Question: I am working on a listbox system where the operator can select exercises in a users regime and delete them. Currently when 'RemoveExercises' is called it deletes all of the data associated with the 'RegimeItem' but the 'RegimeItemID'.
For the RemoveExercises function, i have started using a Session so that the RequestedExercises listbox is updated with the changes made (the adding and removing of exercises). Any help or suggestions as to why the entire model item is not being deleted is appreciated. As you can see below, the table data shows the "deleted" item but the item ID still remains.

'''
[HttpGet]
public ActionResult ExerciseIndex(int id, UserExerciseViewModel vmodel)
{
User user = db.Users.Find(id);
UserExerciseViewModel model = new UserExerciseViewModel { AvailableExercises = GetAllExercises(), RequestedExercises = ChosenExercises(user, vmodel) };
model.UserID = user.UserID;
Session["UserExerciseViewModel"] = model;
return View(model);
}
[HttpPost]
public ActionResult ExerciseIndex(UserExerciseViewModel model, string add, string remove, string send, int id, RegimeItem item)//, User rUser) //int userID
//public ActionResult ExerciseIndex(UserExerciseViewModel model, string add, string remove, string send, int id, RegimeItem item)
{
UserExerciseViewModel model2 = (UserExerciseViewModel)(Session["UserExerciseViewModel"]);
model.RequestedExercises = model2.RequestedExercises;
model.AvailableExercises = model2.AvailableExercises;
if (!string.IsNullOrEmpty(add))
AddExercises(model, id);
else if (!string.IsNullOrEmpty(remove))
RemoveExercises(model, id);
return RedirectToAction("ExerciseIndex", new { id = model2.UserID, vmodel = model2 });
}
void RemoveExercises(UserExerciseViewModel model, int id)
{
var userExerciseViewModel = (UserExerciseViewModel)(Session["UserExerciseViewModel"]);
foreach (int selected in model.RequestedSelected)
{
if (model.RequestedSelected != null)
{
User user = db.Users.Find(id);
RegimeItem item = db.RegimeItems.Find(selected); // ---deletes the user associated with regimeitem
item.RegimeExercise = this.GetAllExercises().FirstOrDefault(i => i.ExerciseID == selected); //--this removes the regimeexercise
user.RegimeItems.Remove(item);
}
}
db.SaveChanges();
}
private List<Exercise> GetAllExercises()
{
return db.Exercises.ToList();
}
private List<RegimeItem> ChosenExercises(User user, UserExerciseViewModel model)
{
return db.Users
.Where(u => u.UserID == user.UserID)
.SelectMany(u => u.RegimeItems)
.ToList();
}
'''
'''
public class User
{
public int UserID { get; set; }
public ICollection<RegimeItem> RegimeItems { get; set; }
public User()
{
this.RegimeItems = new List<RegimeItem>();
}
}
public class RegimeItem
{
public int RegimeItemID { get; set; }
public Exercise RegimeExercise { get; set; }
}
'''
'''
public class UserExerciseViewModel
{
public List<Exercise> AvailableExercises { get; set; }
public List<RegimeItem> RequestedExercises { get; set; }
public int? SelectedExercise { get; set; }
public int[] AvailableSelected { get; set; }
public int[] RequestedSelected { get; set; }
public string SavedRequested { get; set; }
public int UserID { get; set; }
}
'''
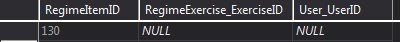
Answer: The following change should fix it:
'''
void RemoveExercises(UserExerciseViewModel model, int id)
{
var userExerciseViewModel = (UserExerciseViewModel)(Session["UserExerciseViewModel"]);
foreach (int selected in model.RequestedSelected)
{
if (model.RequestedSelected != null)
{
User user = db.Users.Find(id);
RegimeItem item = db.RegimeItems.Find(selected);
item.RegimeExercise = this.GetAllExercises().FirstOrDefault(i => i.ExerciseID == selected); //--this removes the regimeexercise
user.RegimeItems.Remove(item); //deletes the user's regimeitem
db.RegimeItems.Remove(item); //removes the regimeitem itself
}
}
db.SaveChanges();
}
'''